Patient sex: M
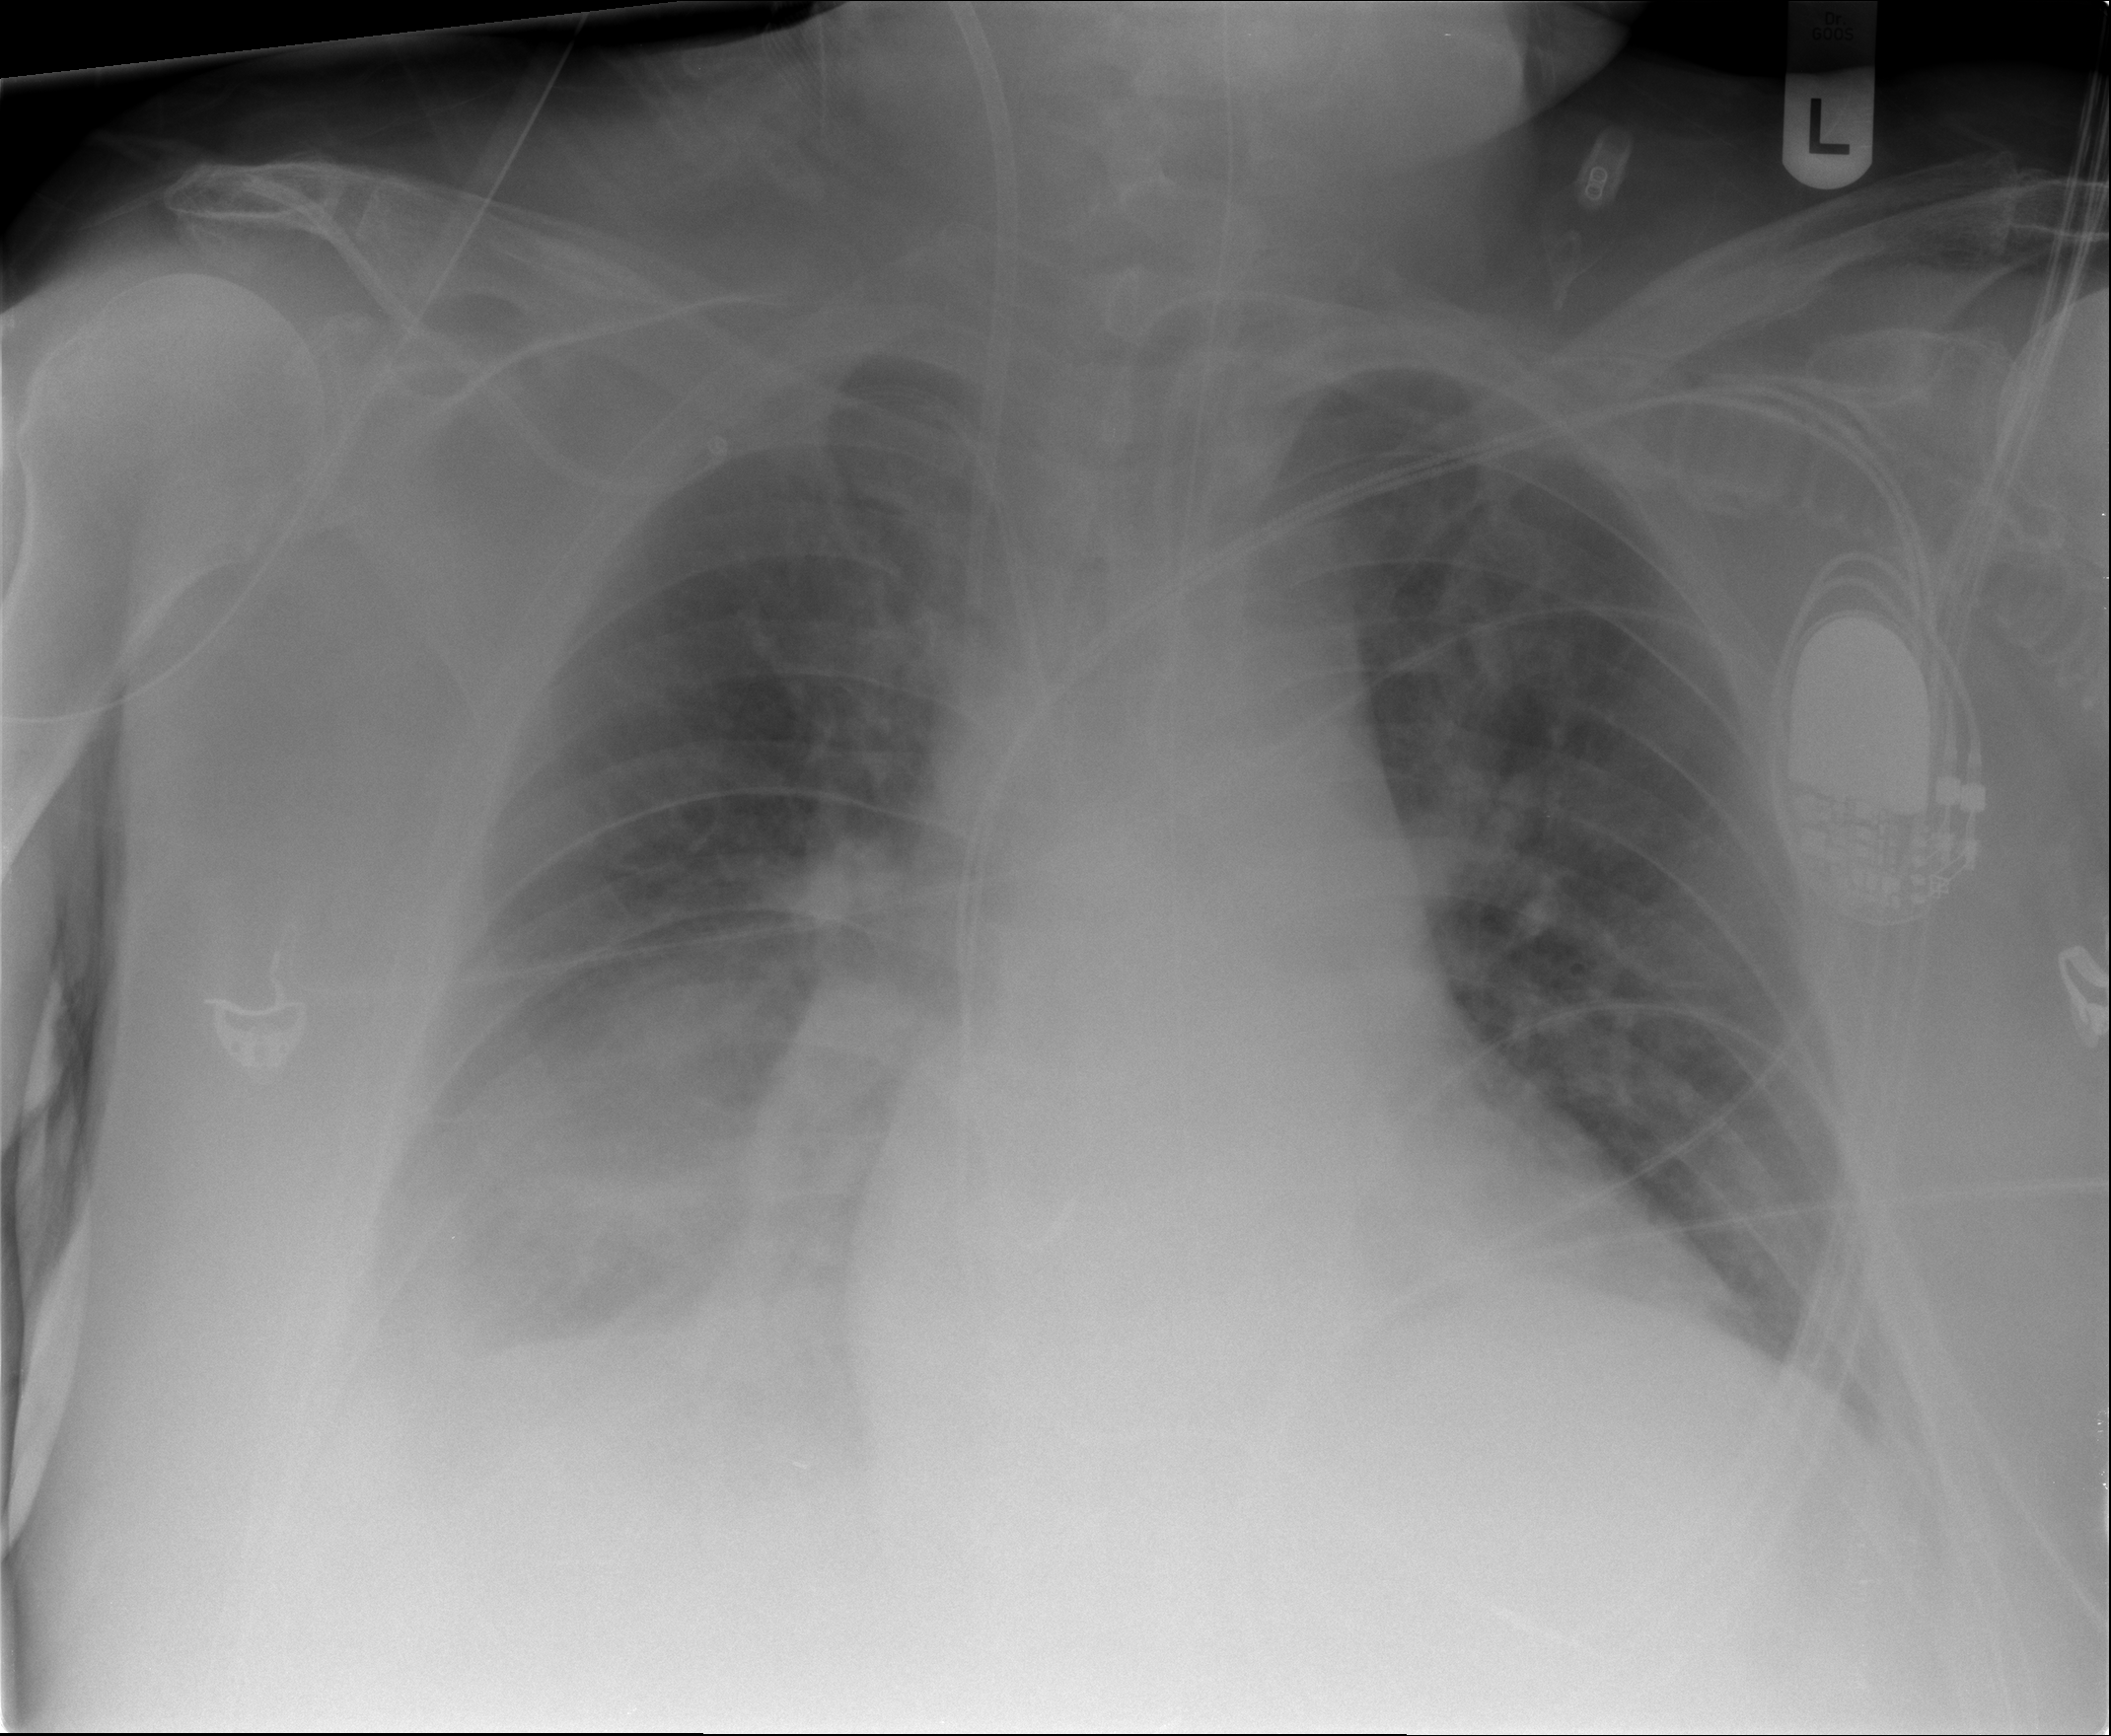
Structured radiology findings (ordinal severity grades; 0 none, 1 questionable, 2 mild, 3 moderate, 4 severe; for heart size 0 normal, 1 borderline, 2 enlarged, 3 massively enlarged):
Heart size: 2
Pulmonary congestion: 2
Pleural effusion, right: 2
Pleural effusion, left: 1
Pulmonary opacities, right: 0
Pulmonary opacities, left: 0
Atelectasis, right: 2
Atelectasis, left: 0